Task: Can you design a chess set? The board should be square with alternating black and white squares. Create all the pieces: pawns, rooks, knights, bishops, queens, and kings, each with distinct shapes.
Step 4833:
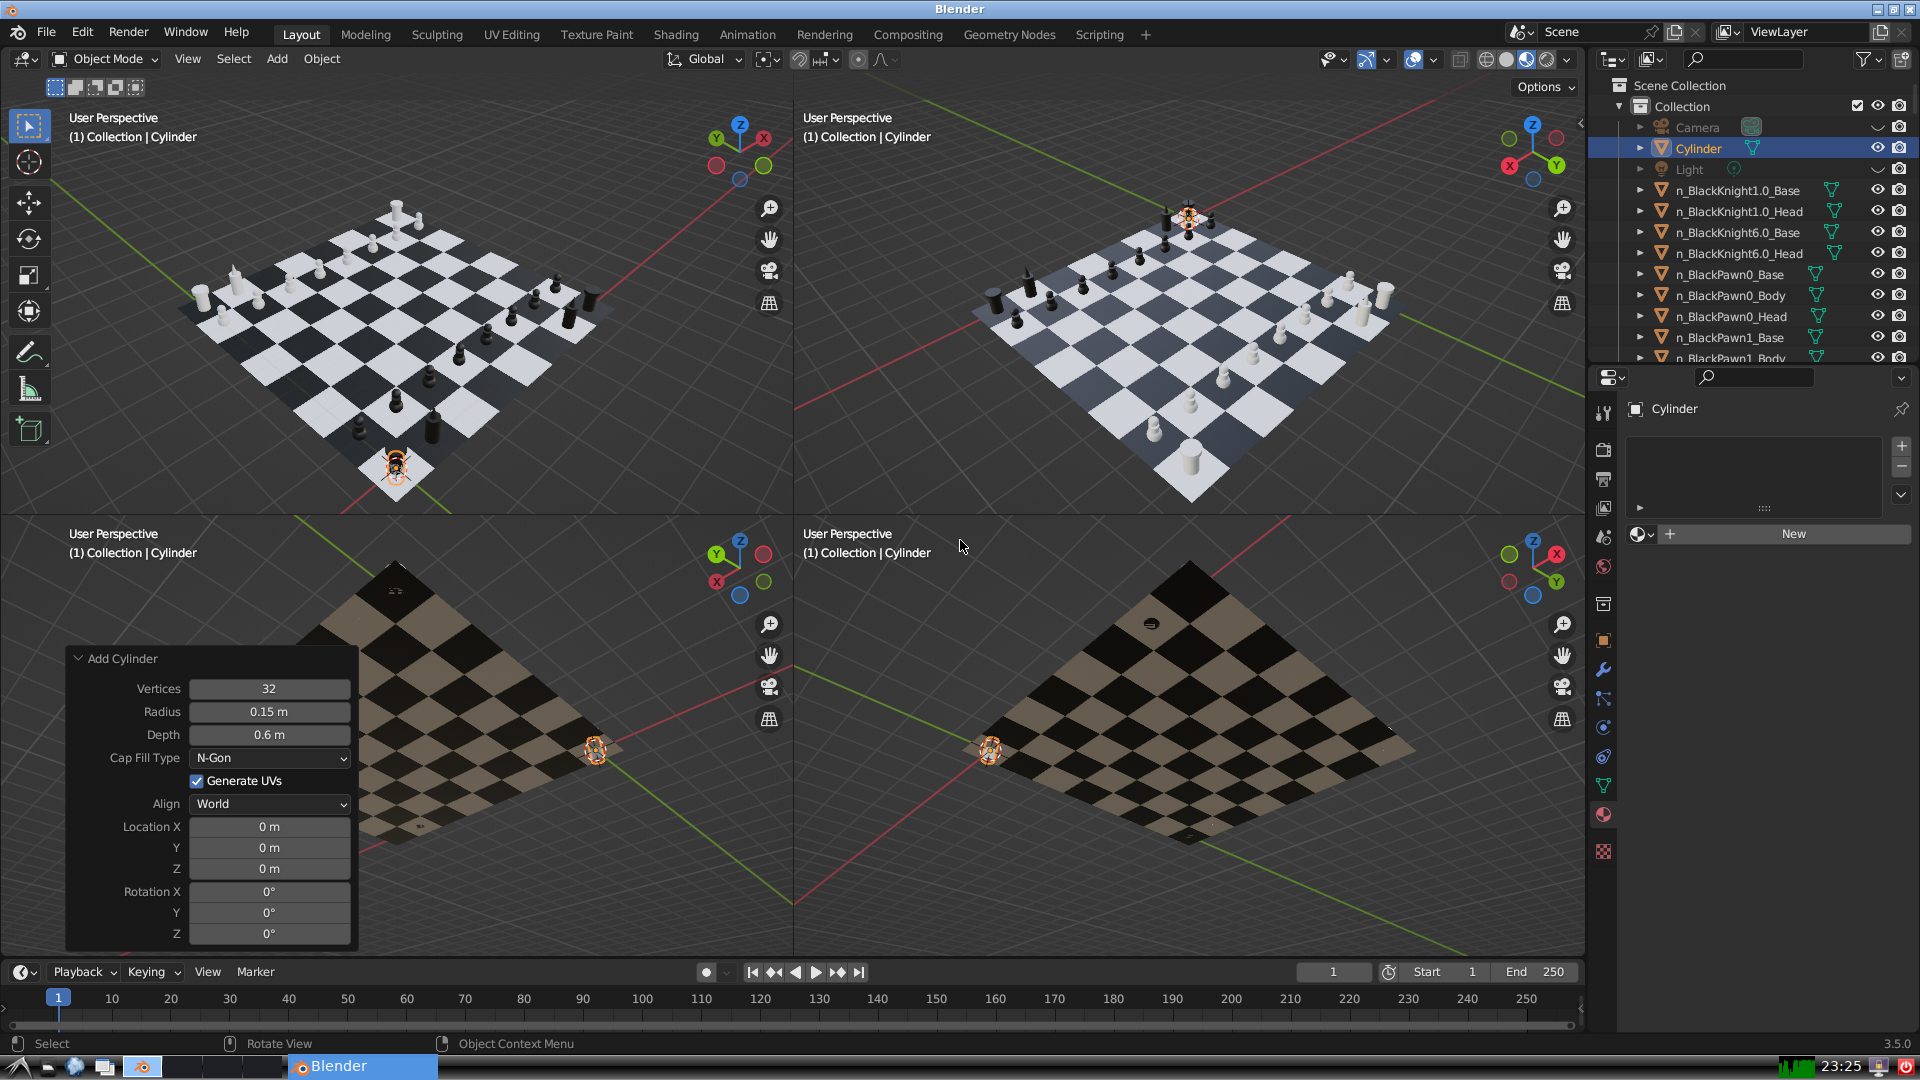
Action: {"key_press": ['Ctrl, Home']}